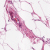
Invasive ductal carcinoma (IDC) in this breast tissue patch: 0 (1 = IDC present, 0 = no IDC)